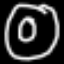
Label: donut